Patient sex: M
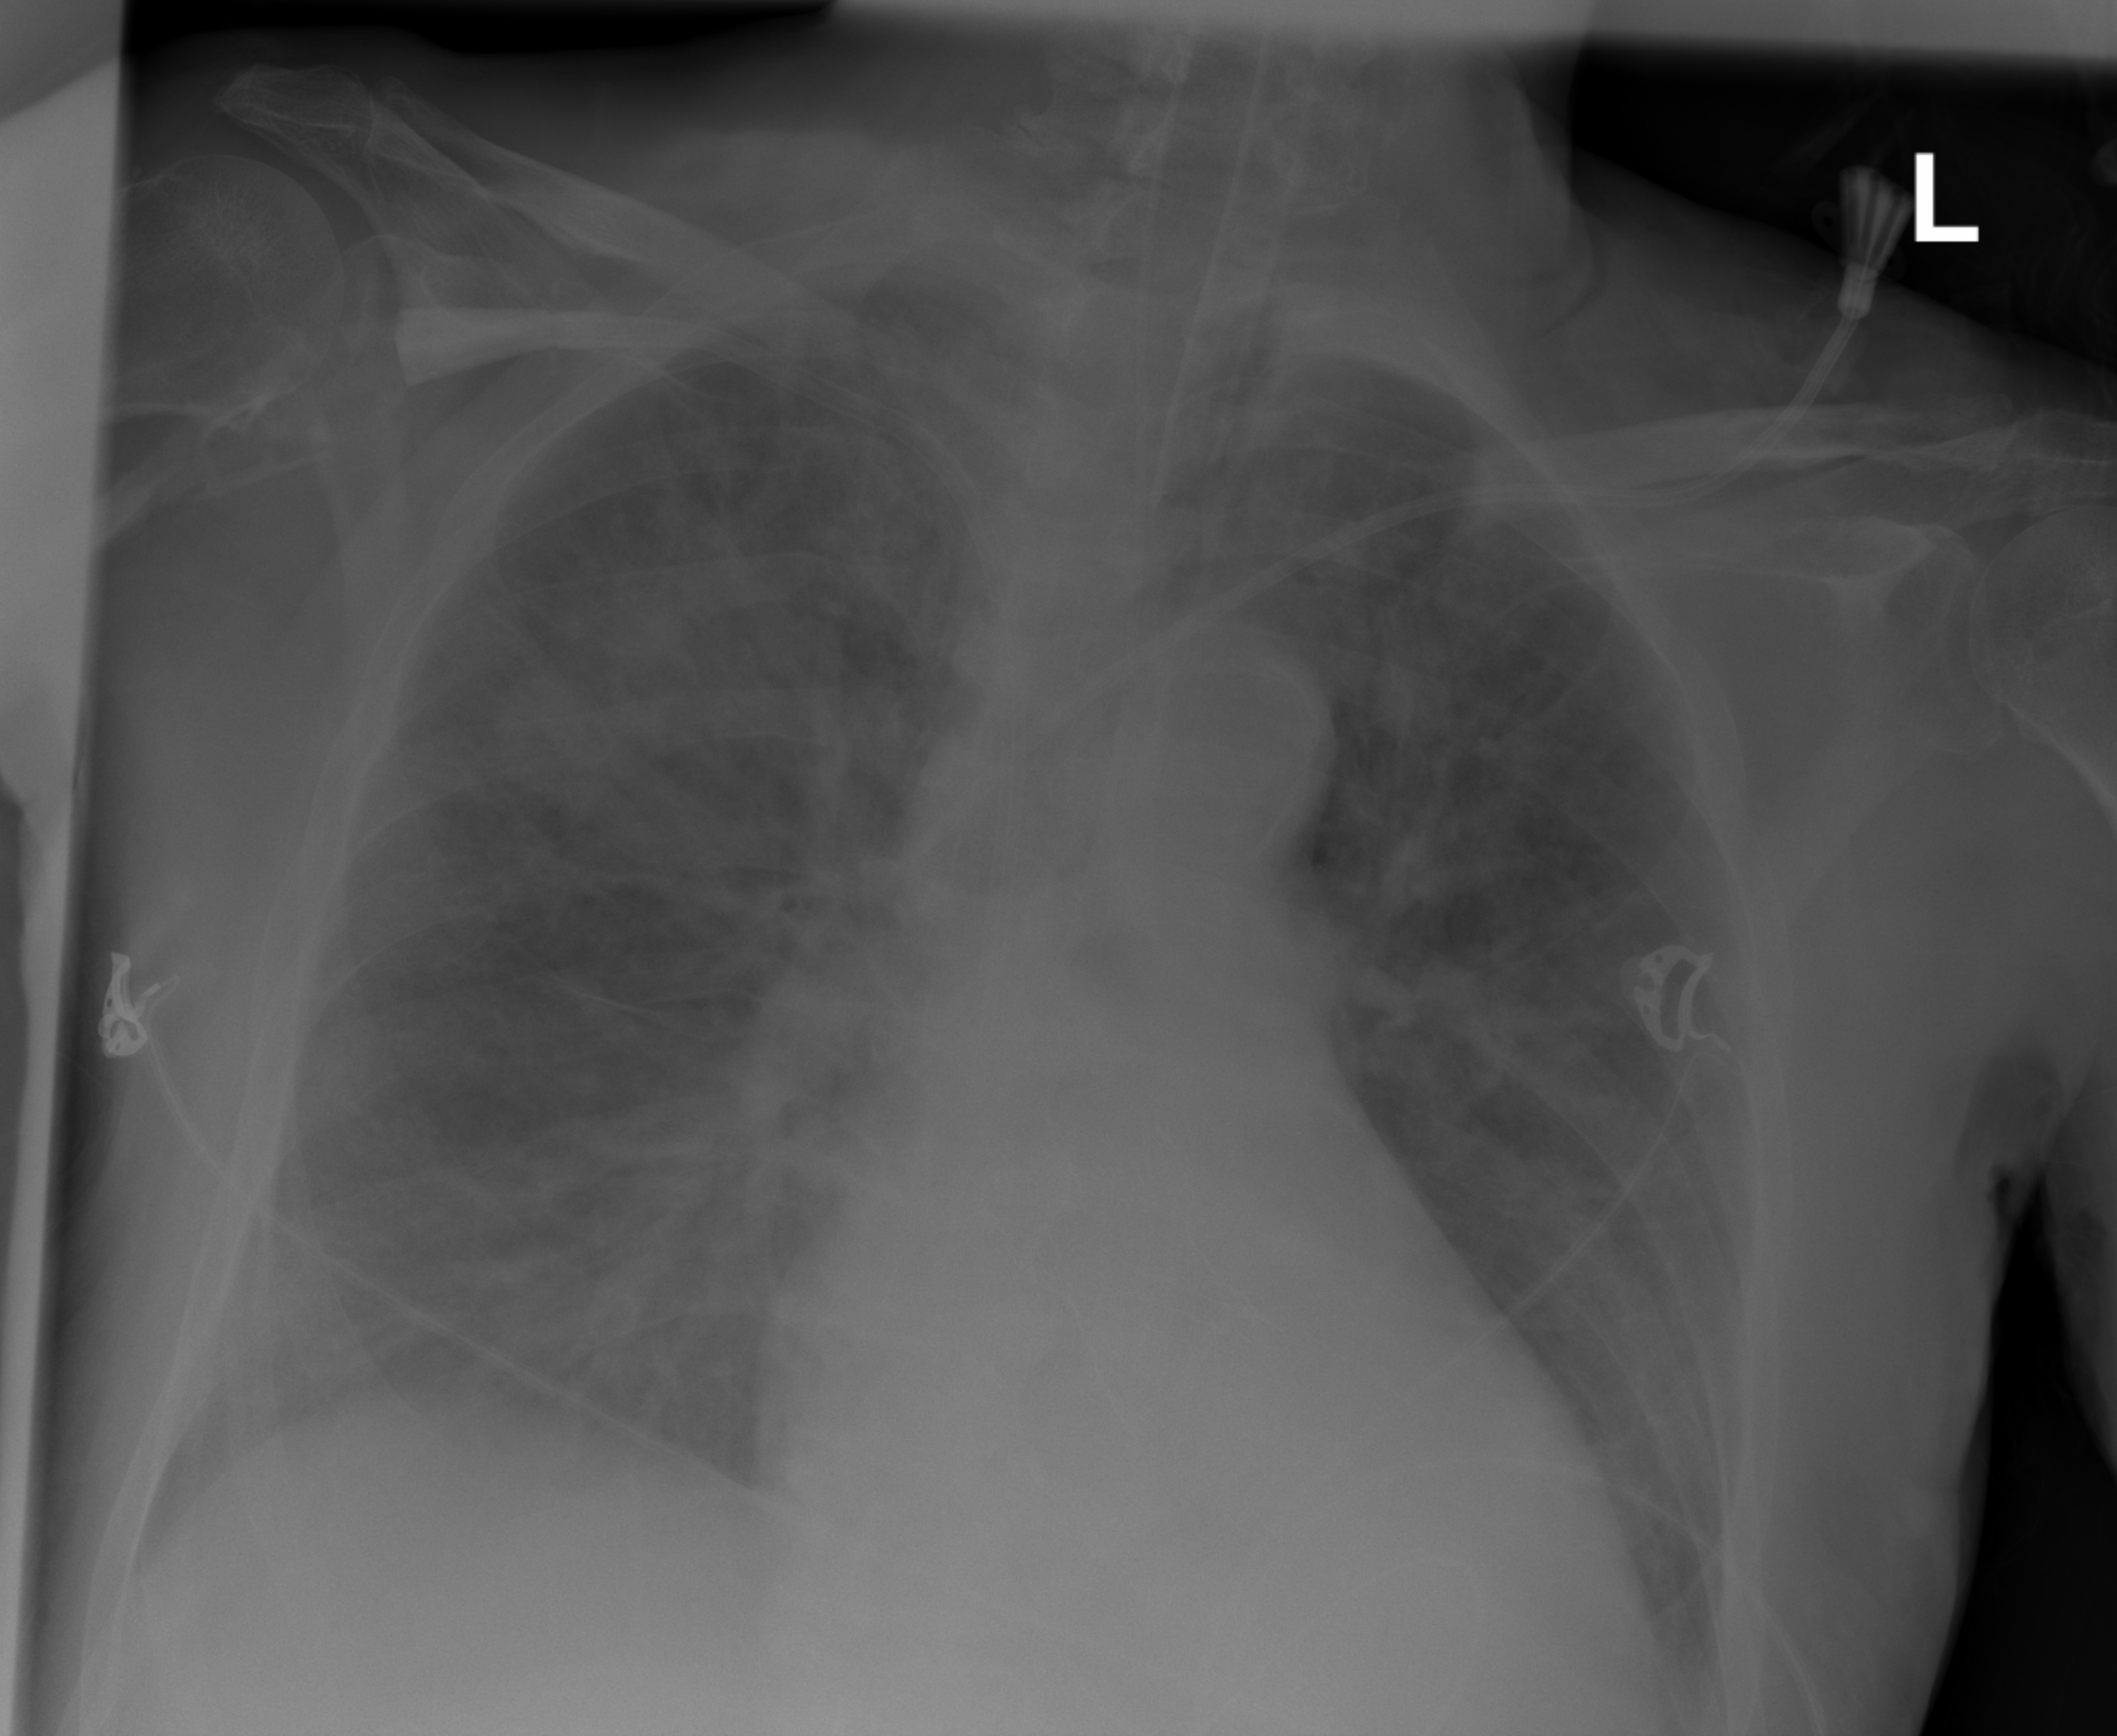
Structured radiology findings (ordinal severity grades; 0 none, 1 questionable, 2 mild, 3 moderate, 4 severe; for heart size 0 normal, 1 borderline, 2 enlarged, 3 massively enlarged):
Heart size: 0
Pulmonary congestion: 2
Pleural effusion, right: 0
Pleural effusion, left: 2
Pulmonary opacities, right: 3
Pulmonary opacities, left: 2
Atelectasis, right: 2
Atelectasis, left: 2